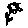
Label: flower